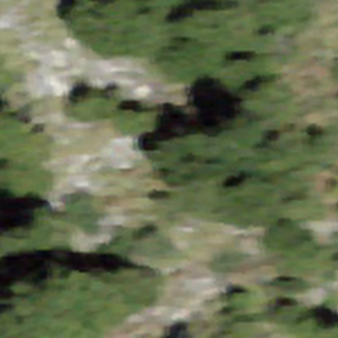
Label: other